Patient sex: F
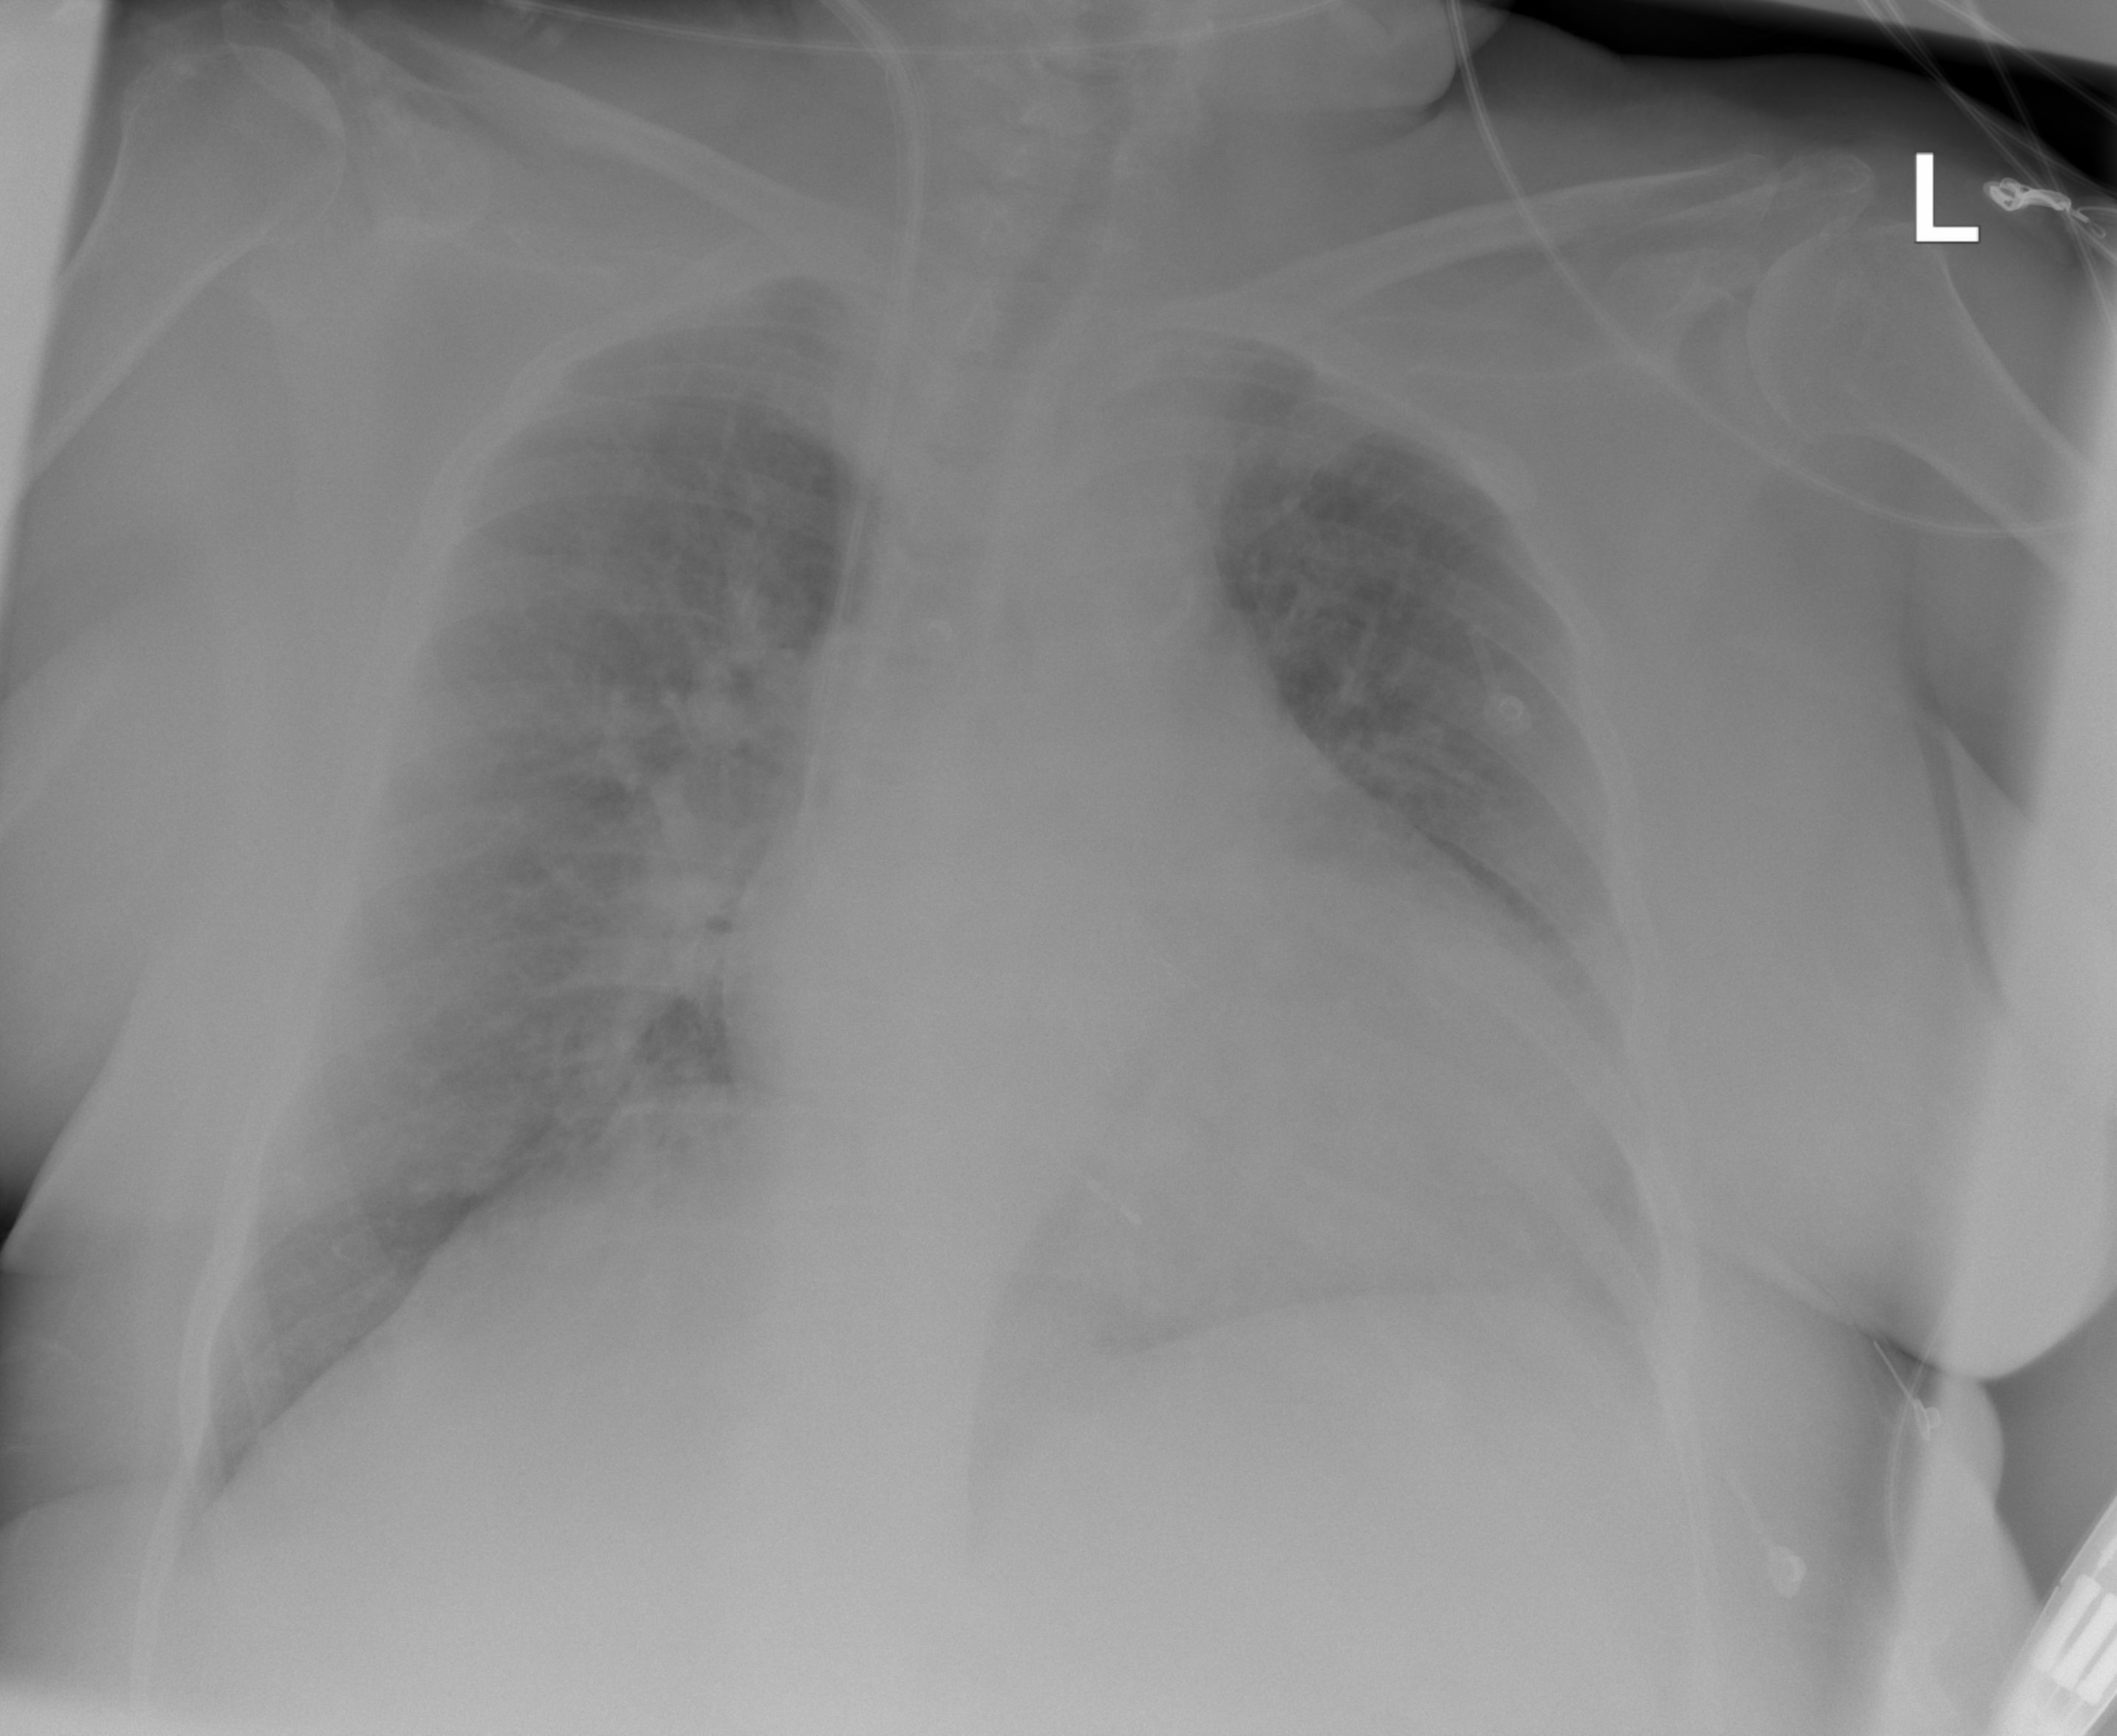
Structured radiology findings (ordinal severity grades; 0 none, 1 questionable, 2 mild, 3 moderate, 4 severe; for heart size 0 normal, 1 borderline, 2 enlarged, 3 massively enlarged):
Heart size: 2
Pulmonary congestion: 2
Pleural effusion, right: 0
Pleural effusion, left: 1
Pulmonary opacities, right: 0
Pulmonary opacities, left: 0
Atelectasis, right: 0
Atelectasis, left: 0